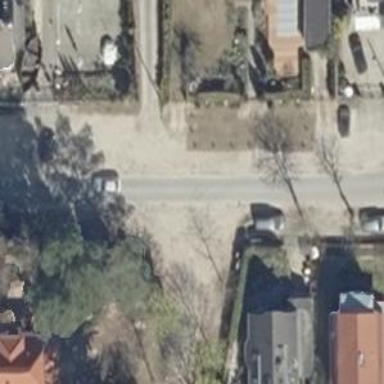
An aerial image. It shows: Residential road with asphalt surface.